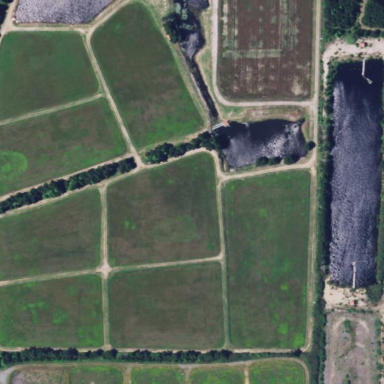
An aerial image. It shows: Farmland where cranberries are grown.